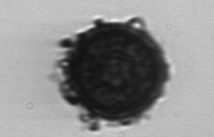
Label: Thalassiosira_TAG_external_detritus